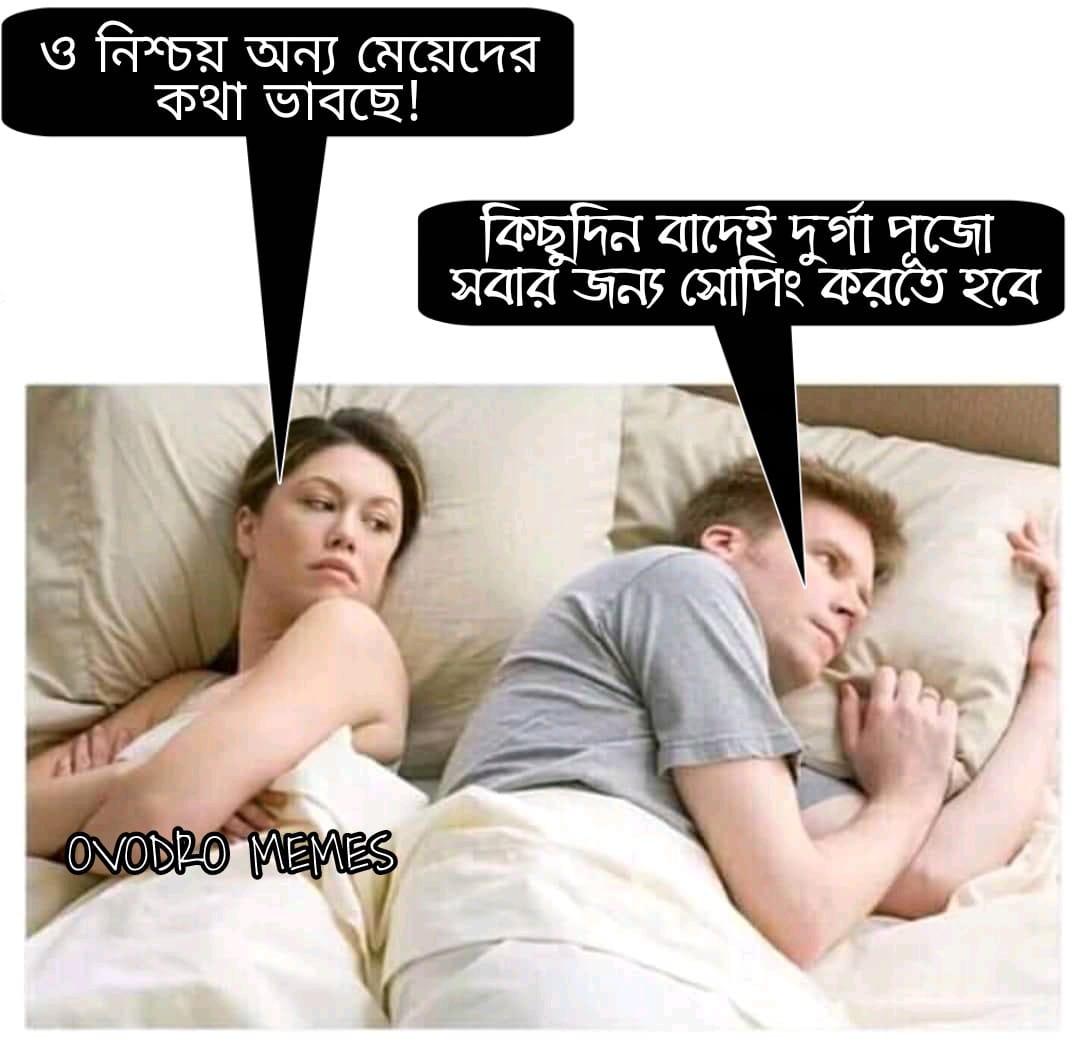
Caption: ও নিশ্চয় অন্য মেয়েদের কথা ভাবছে !    কিছুদিন বাদেই দুর্গা পূজো সবার জন্য সোপিং করতে হবে
Label: non-hate